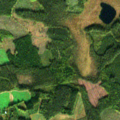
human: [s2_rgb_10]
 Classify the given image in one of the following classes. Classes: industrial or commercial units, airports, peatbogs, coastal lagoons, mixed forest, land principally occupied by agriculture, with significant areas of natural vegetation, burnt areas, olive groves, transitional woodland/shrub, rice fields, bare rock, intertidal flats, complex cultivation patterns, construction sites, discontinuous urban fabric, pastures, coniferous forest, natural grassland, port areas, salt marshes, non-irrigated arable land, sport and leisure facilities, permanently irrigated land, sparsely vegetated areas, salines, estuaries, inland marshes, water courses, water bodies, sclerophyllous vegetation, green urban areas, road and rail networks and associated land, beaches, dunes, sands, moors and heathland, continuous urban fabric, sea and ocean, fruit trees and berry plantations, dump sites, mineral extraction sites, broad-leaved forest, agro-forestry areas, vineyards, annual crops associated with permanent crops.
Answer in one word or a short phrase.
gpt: coniferous forest, mixed forest, transitional woodland/shrub